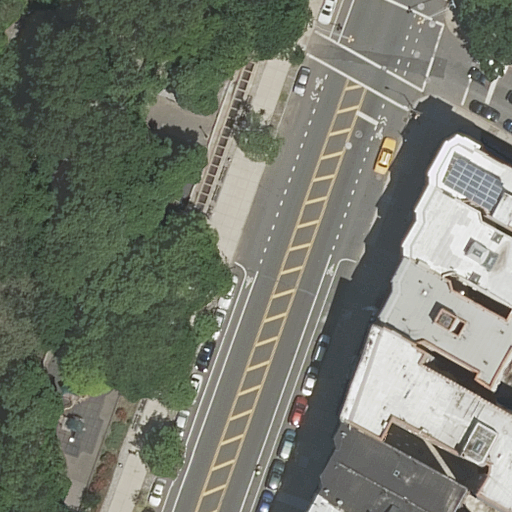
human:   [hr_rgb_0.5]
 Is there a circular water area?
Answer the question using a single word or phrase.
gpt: no

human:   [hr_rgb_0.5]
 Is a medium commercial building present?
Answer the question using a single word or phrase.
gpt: no

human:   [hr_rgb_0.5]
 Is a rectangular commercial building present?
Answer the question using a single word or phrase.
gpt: no

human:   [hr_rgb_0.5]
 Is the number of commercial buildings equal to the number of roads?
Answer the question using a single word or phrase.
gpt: no

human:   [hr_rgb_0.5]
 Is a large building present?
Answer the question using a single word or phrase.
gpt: no

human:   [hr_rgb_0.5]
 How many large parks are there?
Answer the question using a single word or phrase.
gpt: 1

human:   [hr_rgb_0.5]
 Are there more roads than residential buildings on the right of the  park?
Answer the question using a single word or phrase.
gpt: no

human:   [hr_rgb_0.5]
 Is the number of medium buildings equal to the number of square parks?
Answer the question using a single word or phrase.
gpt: no

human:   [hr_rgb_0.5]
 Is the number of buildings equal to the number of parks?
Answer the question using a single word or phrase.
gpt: no

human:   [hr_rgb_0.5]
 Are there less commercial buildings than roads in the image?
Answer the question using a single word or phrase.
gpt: yes

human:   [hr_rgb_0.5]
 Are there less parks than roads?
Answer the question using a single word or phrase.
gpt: yes

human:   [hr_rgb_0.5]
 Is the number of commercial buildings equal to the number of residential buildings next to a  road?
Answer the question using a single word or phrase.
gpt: no

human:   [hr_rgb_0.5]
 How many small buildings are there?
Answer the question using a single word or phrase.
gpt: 3

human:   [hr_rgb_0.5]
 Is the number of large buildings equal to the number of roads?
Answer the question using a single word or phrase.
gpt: no

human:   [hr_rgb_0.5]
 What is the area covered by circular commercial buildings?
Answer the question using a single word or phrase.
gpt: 0m2

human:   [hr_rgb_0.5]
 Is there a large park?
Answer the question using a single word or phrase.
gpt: yes

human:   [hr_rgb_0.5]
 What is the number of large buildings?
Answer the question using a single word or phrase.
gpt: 0

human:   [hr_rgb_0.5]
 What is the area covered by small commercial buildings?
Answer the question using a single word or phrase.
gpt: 0m2

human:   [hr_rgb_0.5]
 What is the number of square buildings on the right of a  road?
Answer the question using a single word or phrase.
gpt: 0

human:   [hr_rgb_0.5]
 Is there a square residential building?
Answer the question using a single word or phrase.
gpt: no

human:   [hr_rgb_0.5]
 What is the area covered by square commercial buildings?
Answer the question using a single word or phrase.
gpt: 0m2

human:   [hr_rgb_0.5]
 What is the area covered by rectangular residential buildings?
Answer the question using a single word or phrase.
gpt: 26m2

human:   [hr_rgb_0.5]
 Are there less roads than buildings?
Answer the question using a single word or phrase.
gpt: yes

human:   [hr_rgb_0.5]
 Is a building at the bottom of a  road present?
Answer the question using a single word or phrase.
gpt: yes

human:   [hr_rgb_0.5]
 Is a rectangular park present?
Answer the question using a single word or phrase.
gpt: yes

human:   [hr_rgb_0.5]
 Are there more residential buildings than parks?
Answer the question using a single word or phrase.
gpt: yes

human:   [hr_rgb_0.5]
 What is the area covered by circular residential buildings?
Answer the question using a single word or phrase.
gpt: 0m2

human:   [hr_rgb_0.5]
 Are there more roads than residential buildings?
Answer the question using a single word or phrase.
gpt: no

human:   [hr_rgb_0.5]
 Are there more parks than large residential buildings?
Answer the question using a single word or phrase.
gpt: yes

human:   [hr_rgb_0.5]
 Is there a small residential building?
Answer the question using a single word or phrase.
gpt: yes

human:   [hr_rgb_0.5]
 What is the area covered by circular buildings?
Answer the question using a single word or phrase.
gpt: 0m2

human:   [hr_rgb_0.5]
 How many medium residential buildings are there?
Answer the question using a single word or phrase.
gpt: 3

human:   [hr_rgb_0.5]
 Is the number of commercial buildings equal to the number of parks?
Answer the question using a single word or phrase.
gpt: no

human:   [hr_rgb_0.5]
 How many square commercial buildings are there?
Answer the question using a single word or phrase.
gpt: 0

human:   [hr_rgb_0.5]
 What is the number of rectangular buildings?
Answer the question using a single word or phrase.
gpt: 3

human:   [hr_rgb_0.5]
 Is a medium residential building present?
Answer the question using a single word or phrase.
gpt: yes